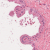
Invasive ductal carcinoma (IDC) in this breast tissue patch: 0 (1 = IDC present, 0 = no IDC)